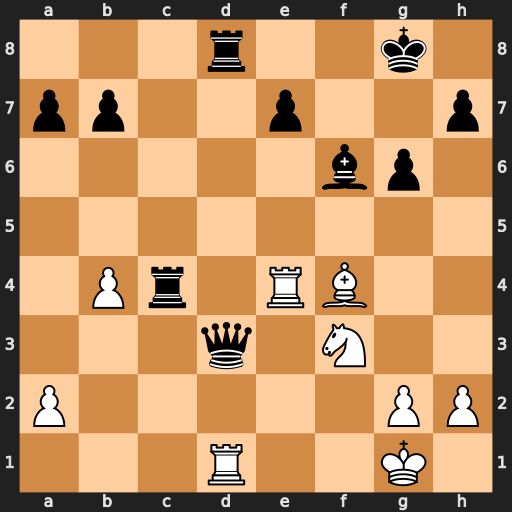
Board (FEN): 3r2k1/pp2p2p/5bp1/8/1Pr1RB2/3q1N2/P5PP/3R2K1
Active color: w
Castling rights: -
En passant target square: -
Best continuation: Rxd3 Rxd3 Rxc4